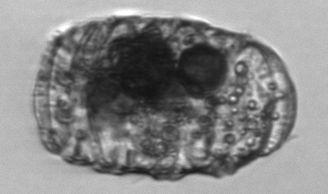
Label: Polykrikos